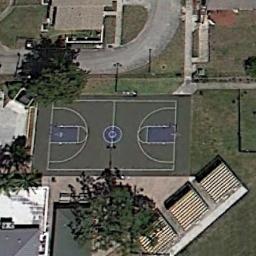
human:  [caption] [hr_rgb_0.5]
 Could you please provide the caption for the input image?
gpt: A small part of the basketball court is painted blue .

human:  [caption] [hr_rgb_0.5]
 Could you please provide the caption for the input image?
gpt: There is a basketball court in the middle of grass next to some houses and trees .

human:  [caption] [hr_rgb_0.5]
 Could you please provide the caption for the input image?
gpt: The basketball court on the lawn is next to the buildings .

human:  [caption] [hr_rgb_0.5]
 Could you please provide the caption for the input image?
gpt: A basketball court next to some buildings and a road beside .

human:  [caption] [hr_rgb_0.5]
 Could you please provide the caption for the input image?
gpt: The buildings are next to the basketball court .